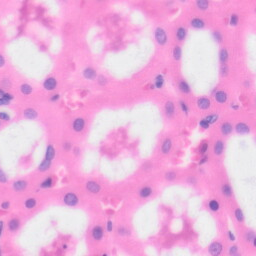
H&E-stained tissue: Kidney